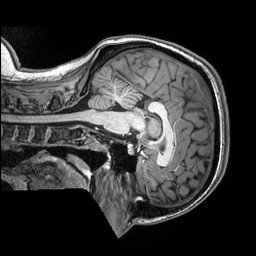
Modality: T1w
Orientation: sagittal
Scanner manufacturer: siemens
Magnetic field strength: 3 T
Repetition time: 2.5 s
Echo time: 0.00343 s